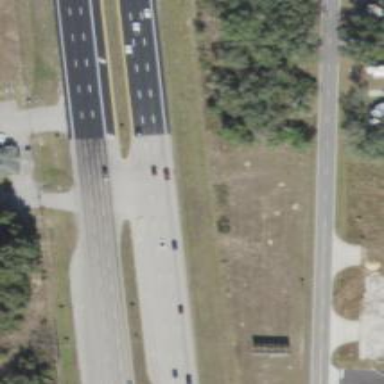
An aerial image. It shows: Asphalt road designated as trunk highway.